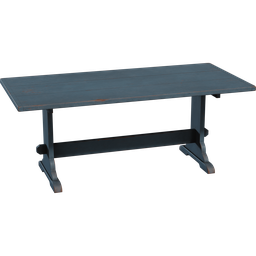
Label: furniture